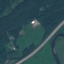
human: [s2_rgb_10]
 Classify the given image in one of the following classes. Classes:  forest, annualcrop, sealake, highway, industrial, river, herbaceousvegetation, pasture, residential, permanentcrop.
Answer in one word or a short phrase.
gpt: Highway